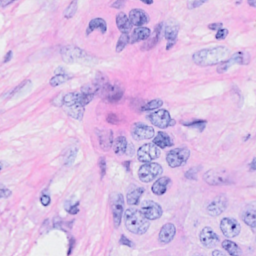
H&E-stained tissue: Breast